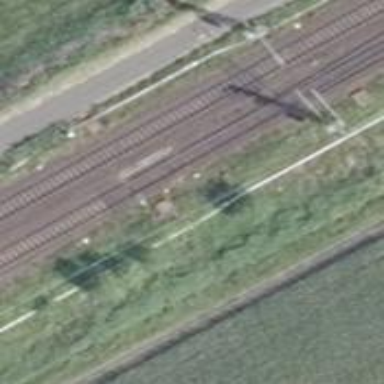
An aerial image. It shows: Railway switch with the turnout on the left side.